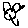
Label: bird